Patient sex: M
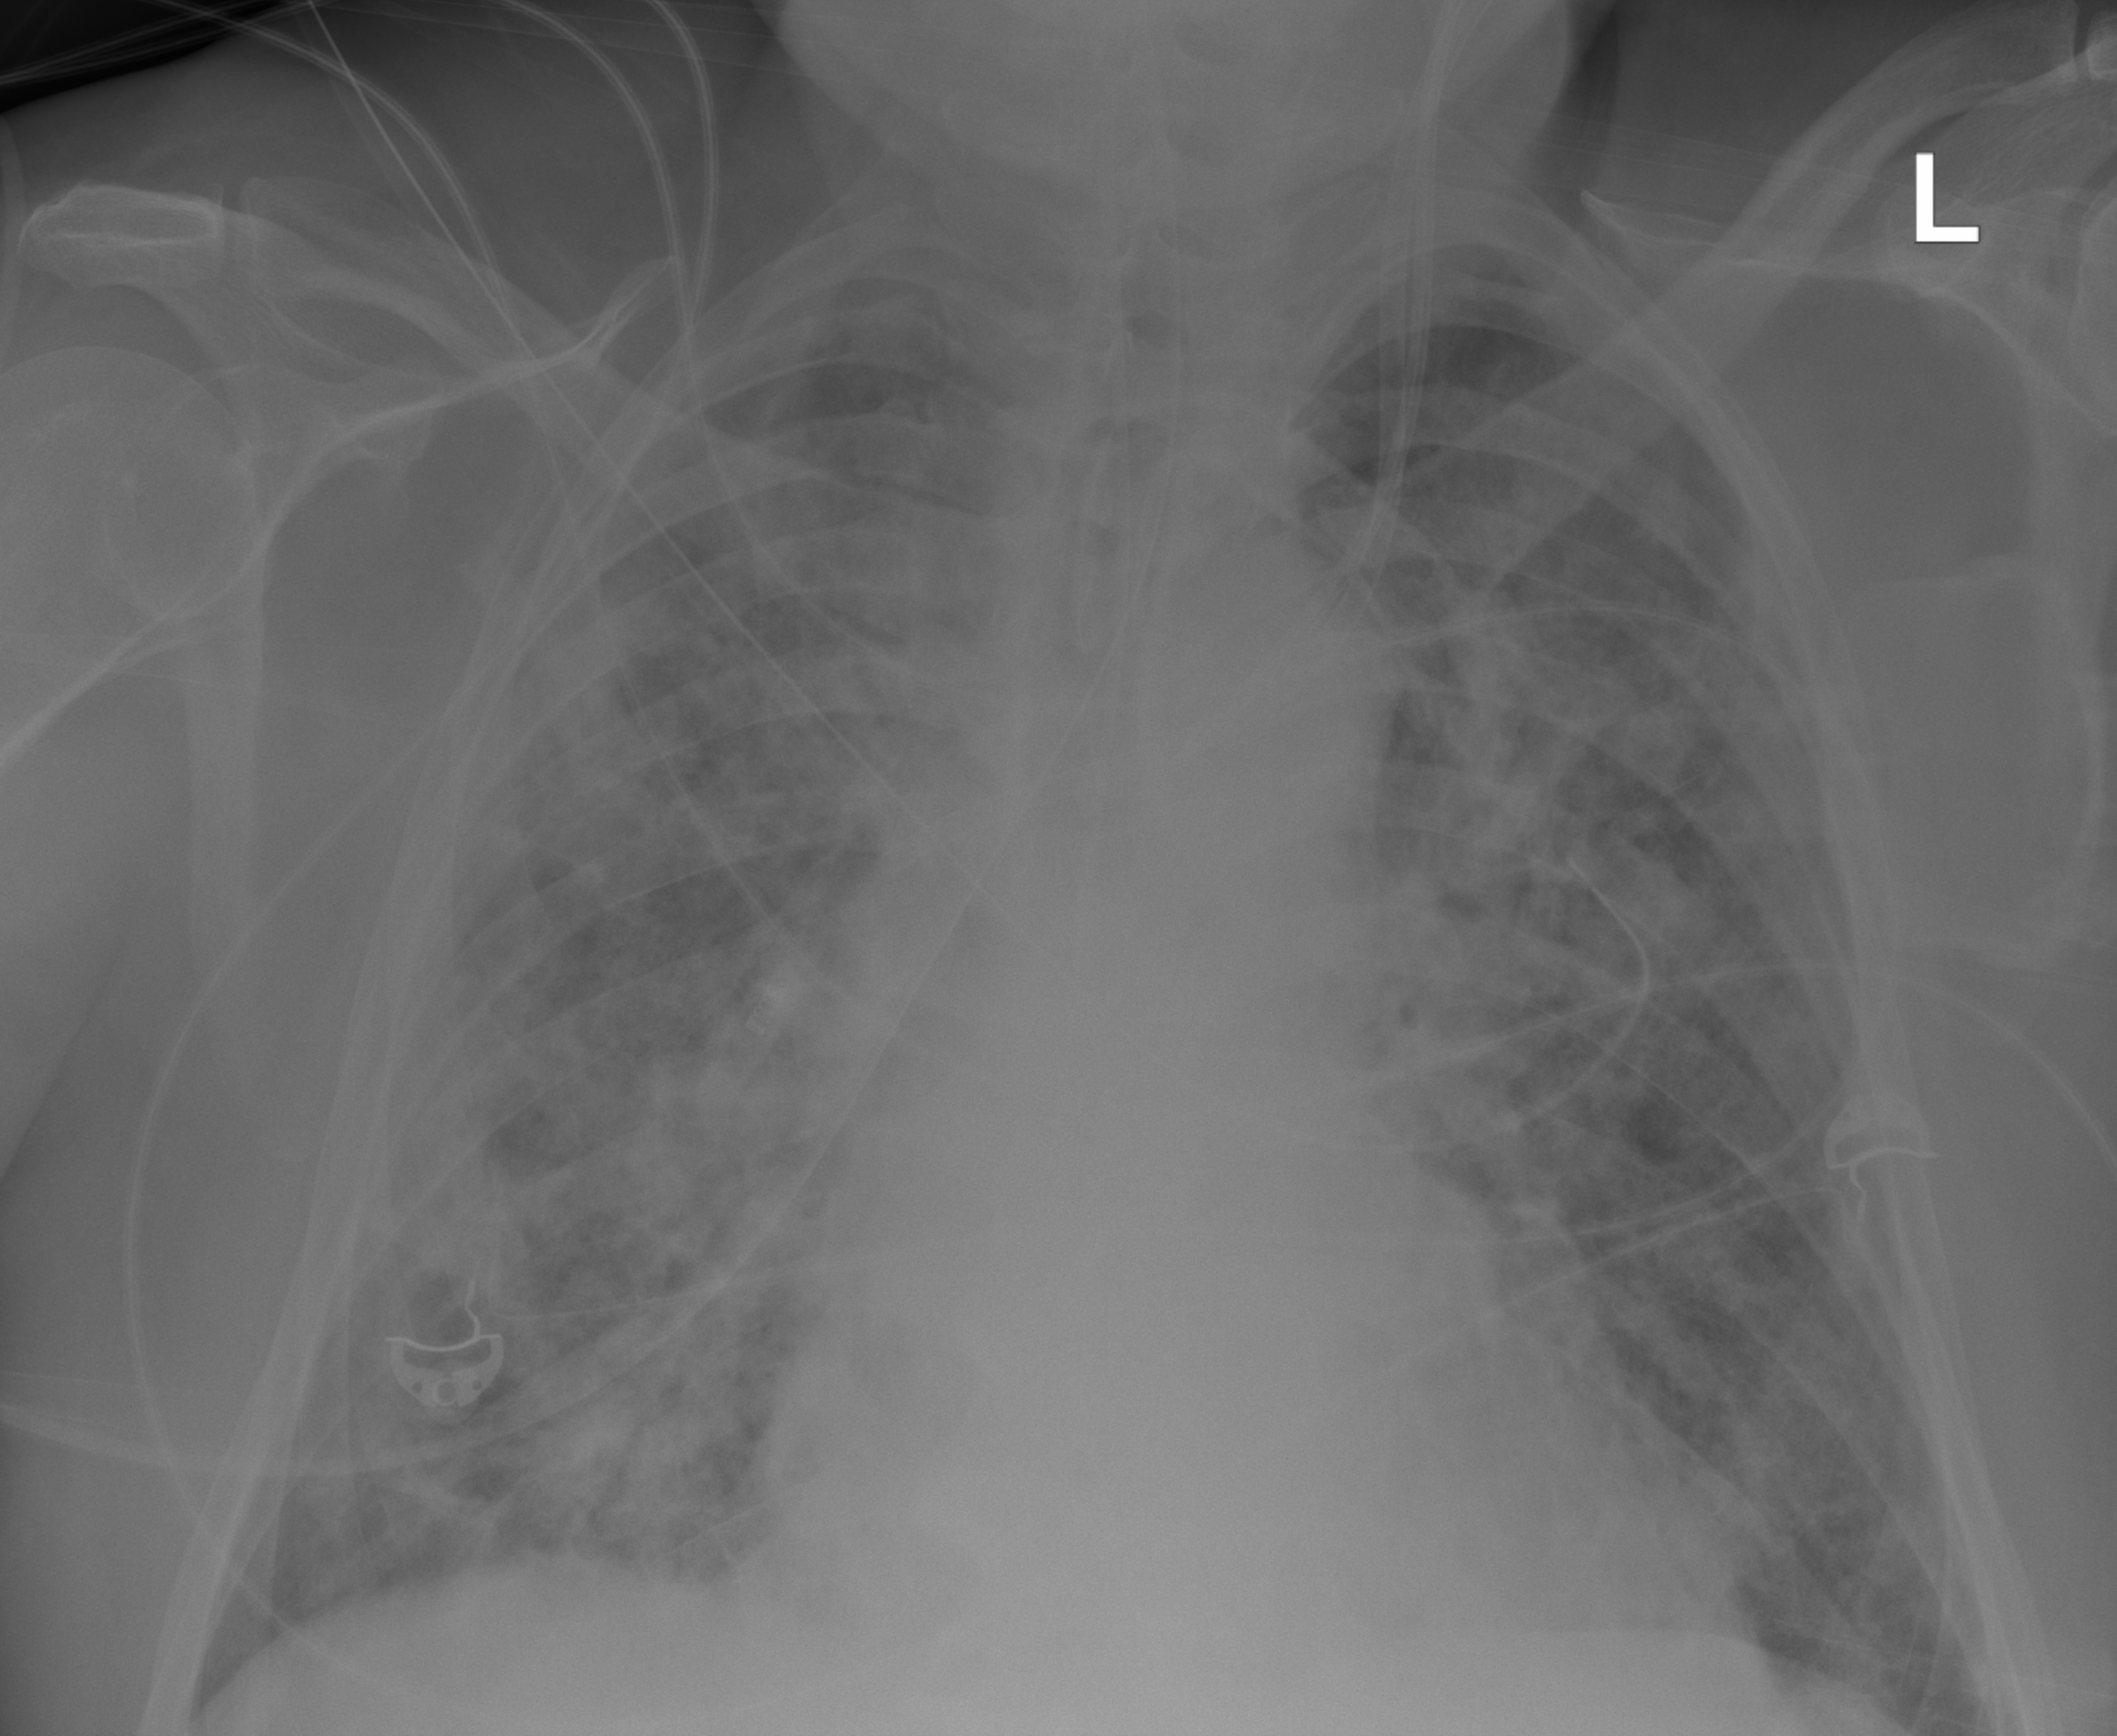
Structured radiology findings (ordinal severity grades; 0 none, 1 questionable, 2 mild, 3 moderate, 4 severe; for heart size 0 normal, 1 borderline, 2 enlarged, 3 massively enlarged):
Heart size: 2
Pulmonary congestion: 0
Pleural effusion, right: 0
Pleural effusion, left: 0
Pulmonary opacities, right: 4
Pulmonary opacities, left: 4
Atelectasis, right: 2
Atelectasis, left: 2